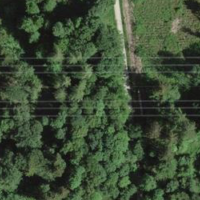
EUNIS habitat code: 41
Species observed at this site:
Angelica sylvestris